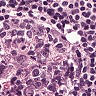
Metastatic tissue present: no